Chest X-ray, AP view. Patient: 61 years old, sex M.
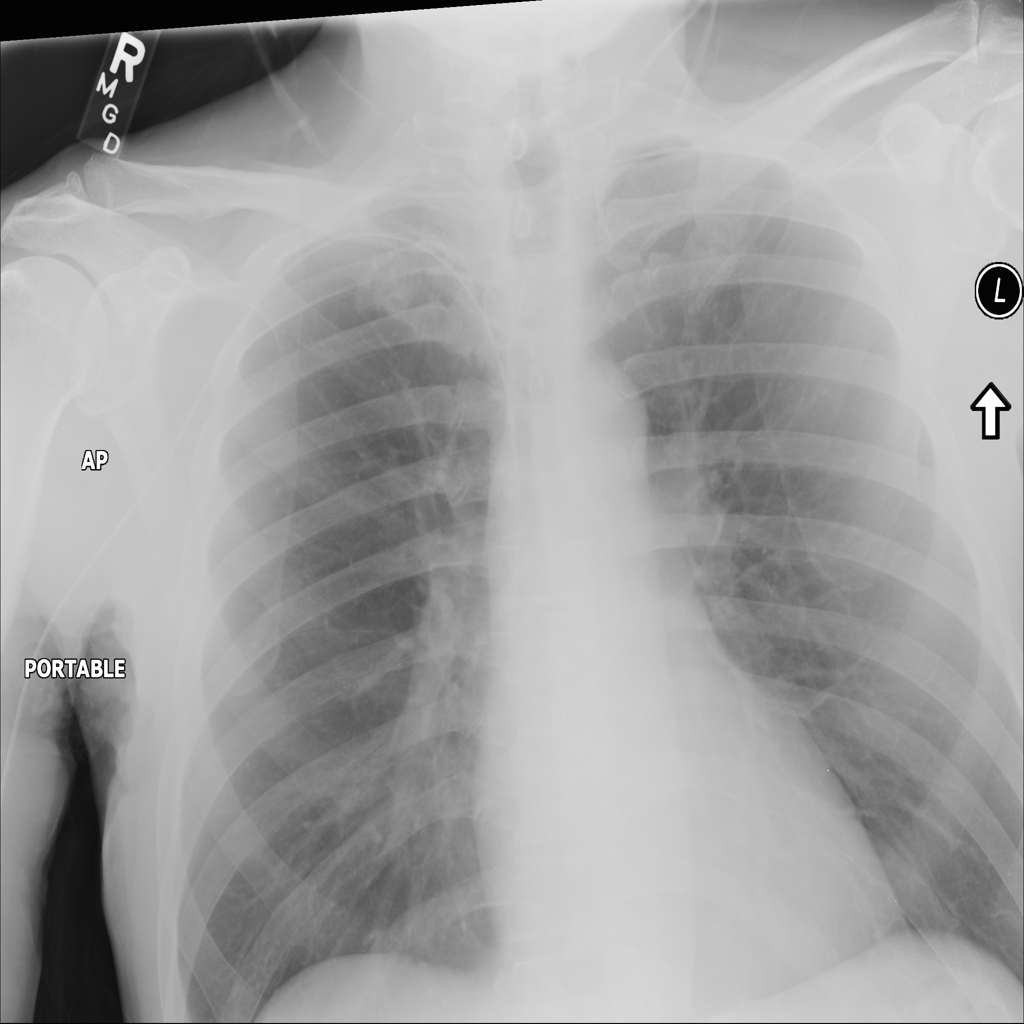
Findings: No Finding